Field crop: tomato
Growth stage: 2
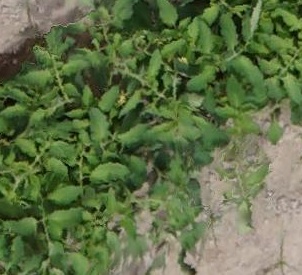
Species: tomato